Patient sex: M
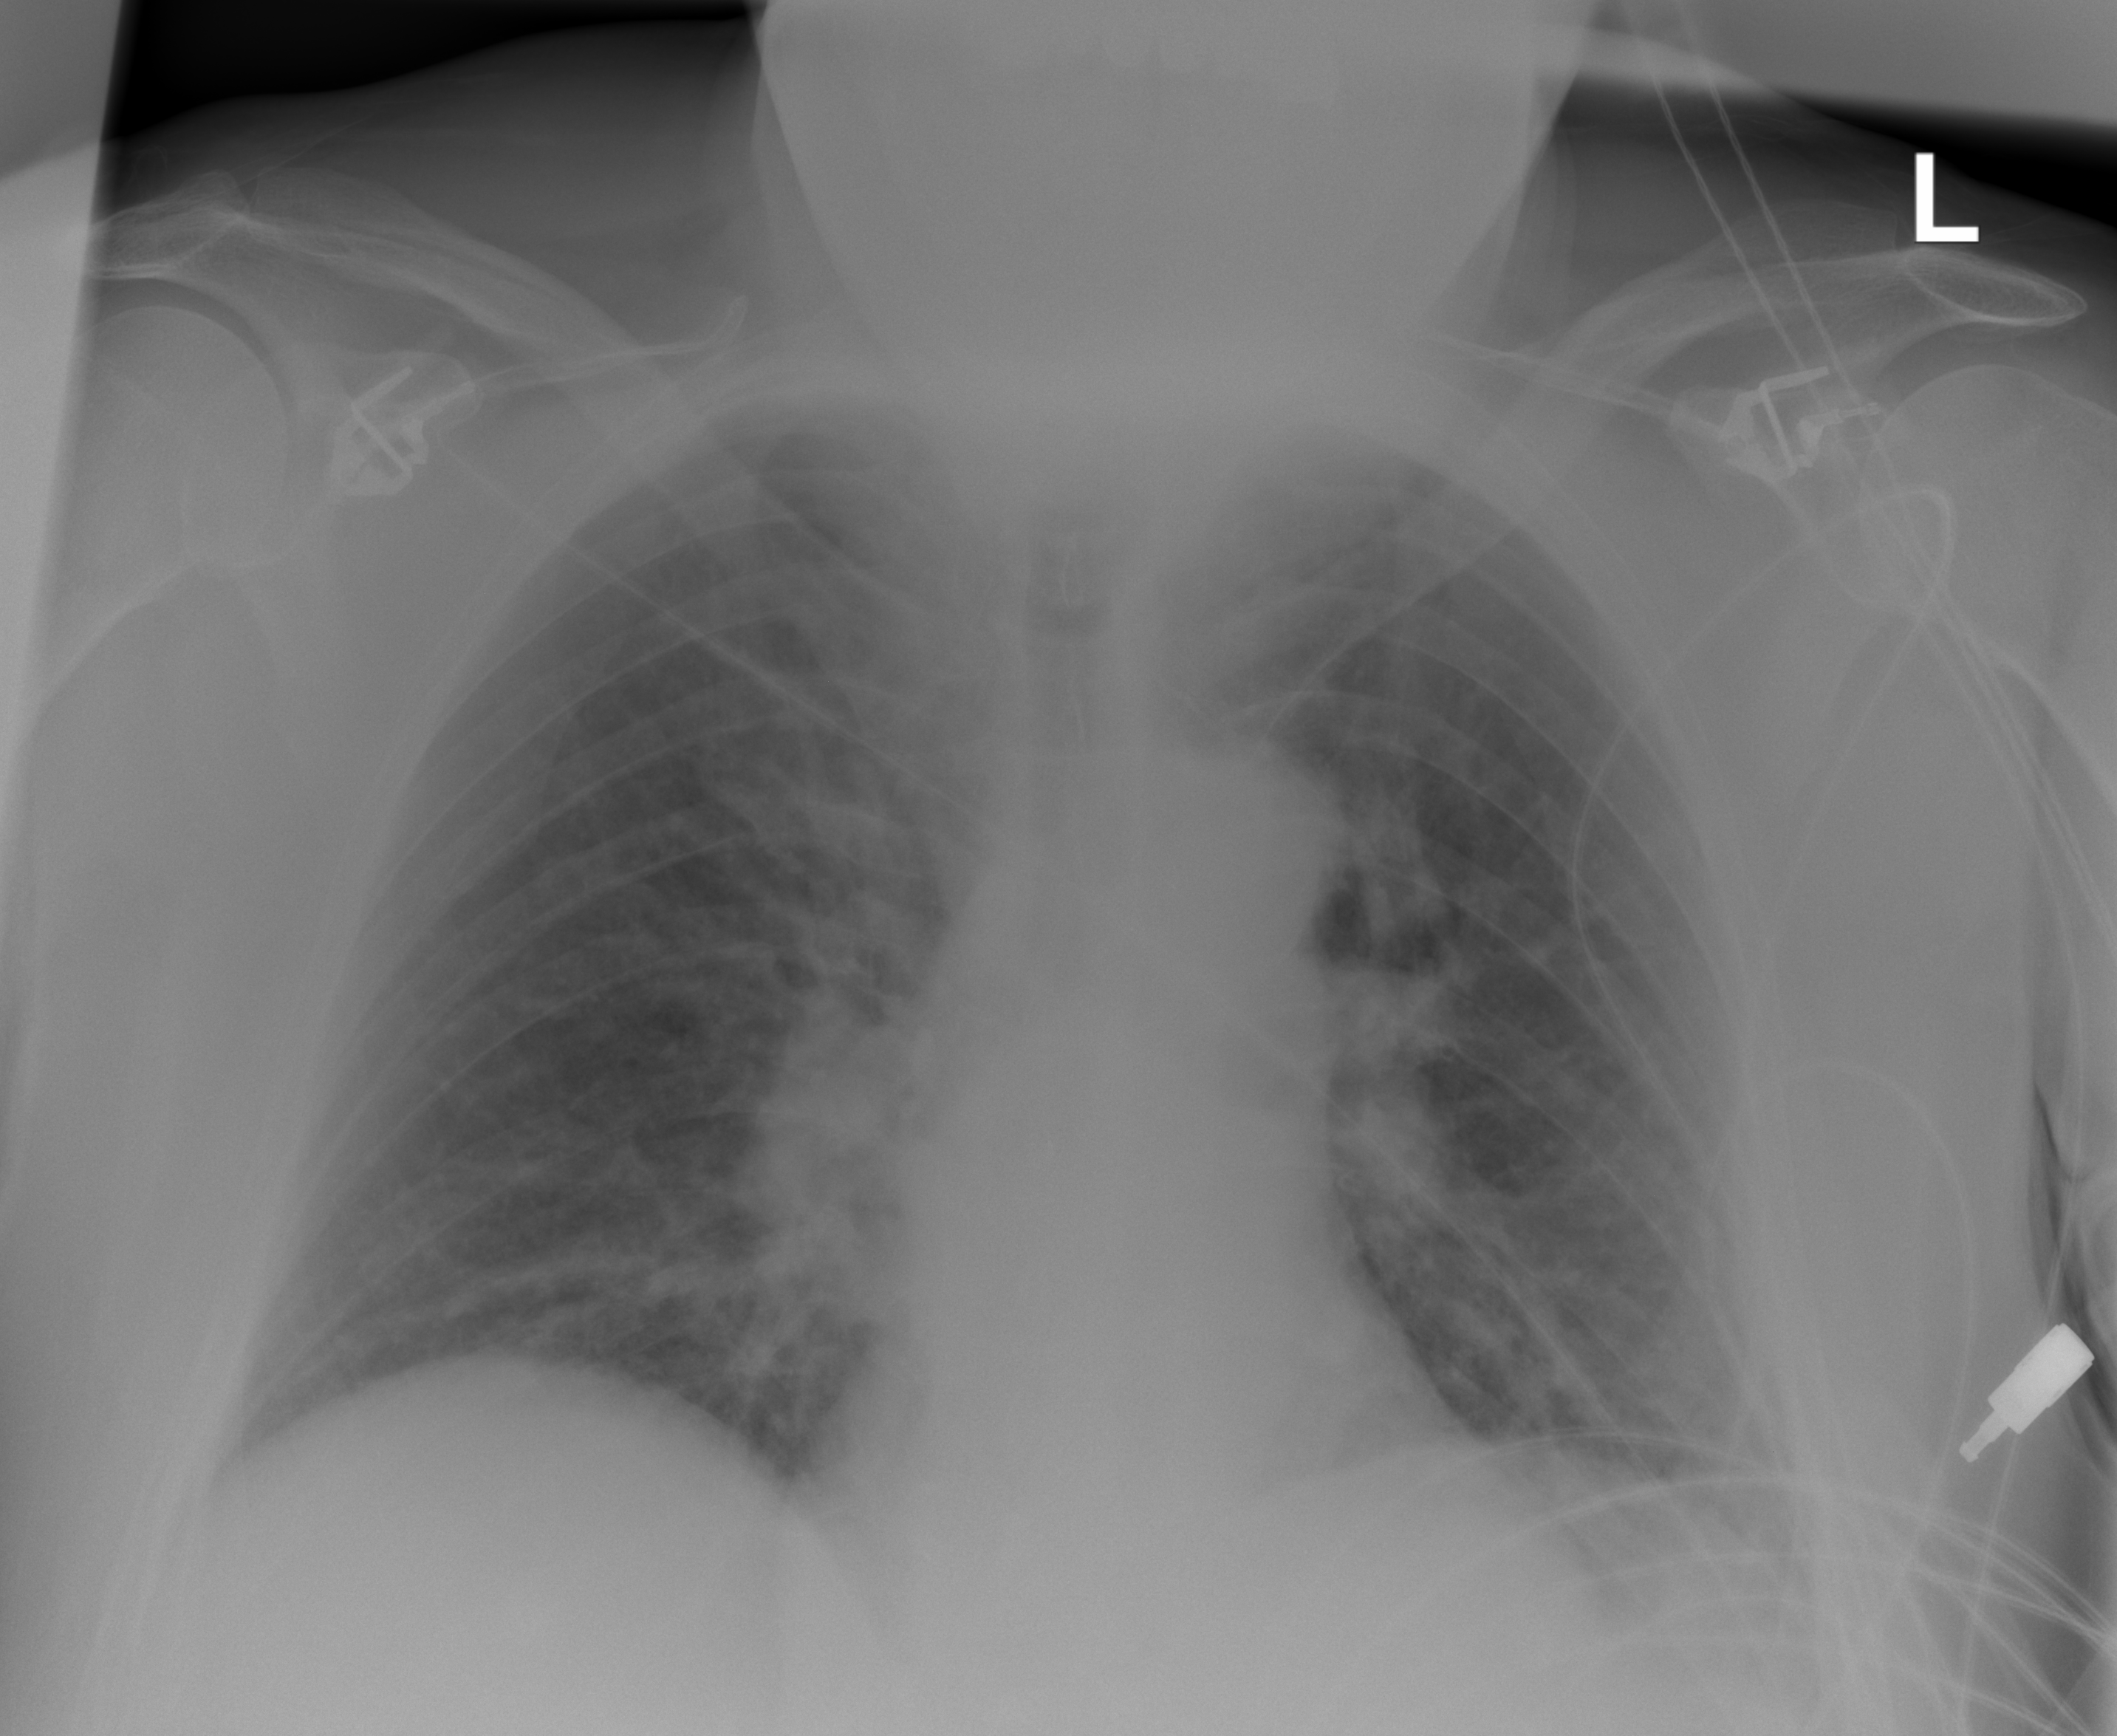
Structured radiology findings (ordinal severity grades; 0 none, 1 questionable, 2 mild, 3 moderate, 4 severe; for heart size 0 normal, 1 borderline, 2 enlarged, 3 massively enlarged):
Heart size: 1
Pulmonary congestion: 2
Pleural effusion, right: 0
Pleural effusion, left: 0
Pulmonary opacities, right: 2
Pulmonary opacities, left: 2
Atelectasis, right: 1
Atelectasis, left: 1